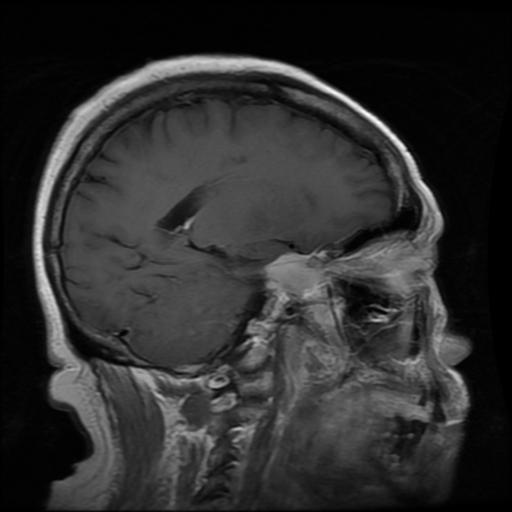
Label: meningioma